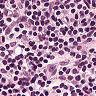
Metastatic tissue present: no